Aerial crown-view tile of a tropical tree (Barro Colorado Island, Panama), acquired 20240918:
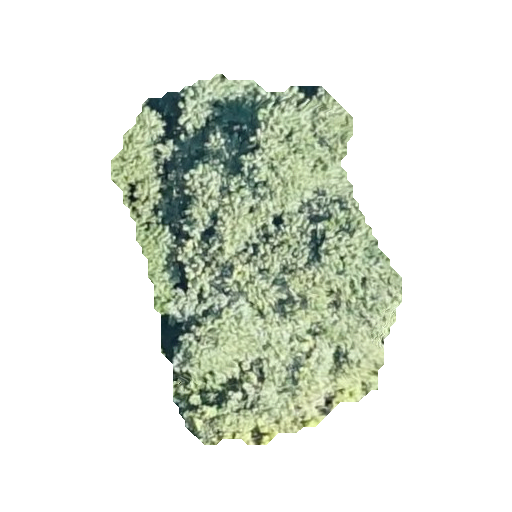
Species: Luehea seemannii
GBIF accepted scientific name: Luehea seemannii
Crown area: 117.429 m²